Question: I'm creating an animation that looks like this.

I'd like the swirly icon on the left (which is an ImageIcon) to display for 3 seconds and disappear. However, the swirly icon does not disappear.
Here's my code.
'''
import javax.imageio.ImageIO;
import javax.swing.*;
import java.awt.*;
import java.awt.event.*;
import java.io.File;
import java.io.IOException;
public class Main {
public static void main(String[] args) {
SwingUtilities.invokeLater(new Runnable() {
public void run() {
createAndShowGUI();
}
});
}
private static void createAndShowGUI() {
JFrame f = new JFrame("random title");
f.setDefaultCloseOperation(JFrame.EXIT_ON_CLOSE);
f.setResizable(false);
f.add(new MyPanel());
f.pack();
f.setVisible(true);
}
}
class MyPanel extends JPanel {
private static final long serialVersionUID = 1L;
public int x;
public int y;
public int remoteControllerX = 473;
public int remoteControllerY = 340;
public int buttonX = 166;
public int buttonY = 208;
Image img;
Image remoteController;
ImageIcon button = new ImageIcon("graphics/button.gif");
Component buttonTrigger = this;
public MyPanel() {
try {
img = ImageIO.read(new File("graphics/close_0.jpg"));
} catch (IOException e) {
e.printStackTrace();
}
try {
remoteController = ImageIO.read(new File("graphics/pilot.png"));
} catch (IOException ex) {
ex.printStackTrace();
}
setBorder(BorderFactory.createLineBorder(Color.black));
new Timer(3000, paintTimer).start();
addMouseListener(new MouseAdapter() {
public void mousePressed(MouseEvent e) {
x = e.getX();
y = e.getY();
// Here goes action on background, which is unrelated to this example.
}
});
}
public Dimension getPreferredSize() {
return new Dimension(1048, 484);
}
protected void paintComponent(Graphics g) {
super.paintComponent(g);
g.drawImage(img, 0, 0, null);
g.drawImage(remoteController, remoteControllerX, remoteControllerY, null);
Toolkit.getDefaultToolkit().sync();
button.paintIcon(buttonTrigger, g, buttonX, buttonY);
}
Action paintTimer = new AbstractAction() {
private static final long serialVersionUID = -2121714427110679013L;
public void actionPerformed(ActionEvent e) {
buttonTrigger = null;
repaint();
}
};
}
'''
You'll also need these 3 images for the code to run:
<URL>
<URL>
<URL>
They are placed in a graphics folder under the main Java project.
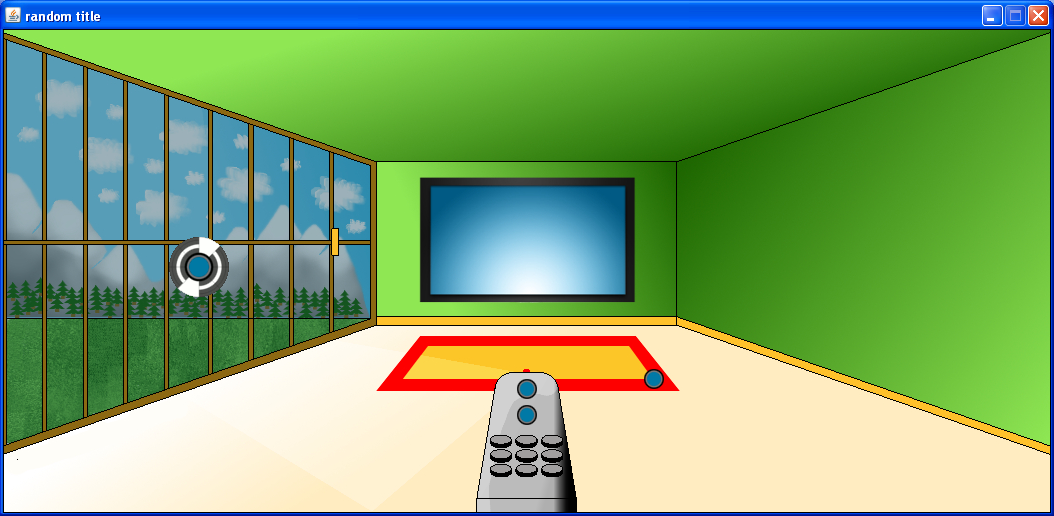
Answer: I added a boolean to determine whether or not to paint the swirly image icon.
Here's the corrected code.
'''
import java.awt.Color;
import java.awt.Component;
import java.awt.Dimension;
import java.awt.Graphics;
import java.awt.Image;
import java.awt.Toolkit;
import java.awt.event.ActionEvent;
import java.awt.event.MouseAdapter;
import java.awt.event.MouseEvent;
import java.io.File;
import java.io.IOException;
import javax.imageio.ImageIO;
import javax.swing.AbstractAction;
import javax.swing.Action;
import javax.swing.BorderFactory;
import javax.swing.ImageIcon;
import javax.swing.JFrame;
import javax.swing.JPanel;
import javax.swing.SwingUtilities;
import javax.swing.Timer;
public class Main {
public static void main(String[] args) {
SwingUtilities.invokeLater(new Runnable() {
public void run() {
createAndShowGUI();
}
});
}
private static void createAndShowGUI() {
JFrame f = new JFrame("random title");
f.setDefaultCloseOperation(JFrame.EXIT_ON_CLOSE);
f.setResizable(false);
f.add(new MyPanel());
f.pack();
f.setVisible(true);
}
}
class MyPanel extends JPanel {
private static final long serialVersionUID = 1L;
public boolean paintButton = true;
public int x;
public int y;
public int remoteControllerX = 473;
public int remoteControllerY = 340;
public int buttonX = 166;
public int buttonY = 208;
Image img;
Image remoteController;
ImageIcon button = new ImageIcon(
"graphics/button.gif");
Component buttonTrigger = this;
public MyPanel() {
try {
img = ImageIO.read(new File("graphics/close_0.jpg"));
remoteController = ImageIO.read(new File("graphics/pilot.png"));
} catch (IOException e) {
e.printStackTrace();
}
setBorder(BorderFactory.createLineBorder(Color.black));
new Timer(3000, paintTimer).start();
addMouseListener(new MouseAdapter() {
public void mousePressed(MouseEvent e) {
x = e.getX();
y = e.getY();
// Here goes action on background, which is unrelated to this
// example.
}
});
}
@Override
public Dimension getPreferredSize() {
return new Dimension(1048, 484);
}
@Override
protected void paintComponent(Graphics g) {
super.paintComponent(g);
g.drawImage(img, 0, 0, null);
g.drawImage(remoteController, remoteControllerX, remoteControllerY,
null);
Toolkit.getDefaultToolkit().sync();
if (paintButton) {
button.paintIcon(buttonTrigger, g, buttonX, buttonY);
}
}
Action paintTimer = new AbstractAction() {
private static final long serialVersionUID = -2121714427110679013L;
@Override
public void actionPerformed(ActionEvent e) {
paintButton = false;
repaint();
}
};
}
'''